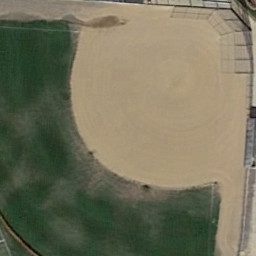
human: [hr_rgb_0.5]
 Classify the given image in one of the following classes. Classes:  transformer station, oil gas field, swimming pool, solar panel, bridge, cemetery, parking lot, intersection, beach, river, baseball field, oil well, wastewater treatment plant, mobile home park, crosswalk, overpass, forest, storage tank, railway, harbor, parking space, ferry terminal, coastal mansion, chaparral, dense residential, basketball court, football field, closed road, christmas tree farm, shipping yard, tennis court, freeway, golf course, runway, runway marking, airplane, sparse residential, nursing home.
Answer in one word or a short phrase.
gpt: baseball field